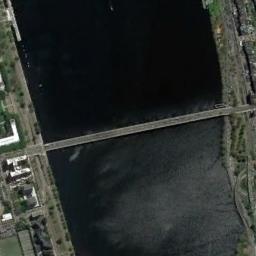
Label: bridge